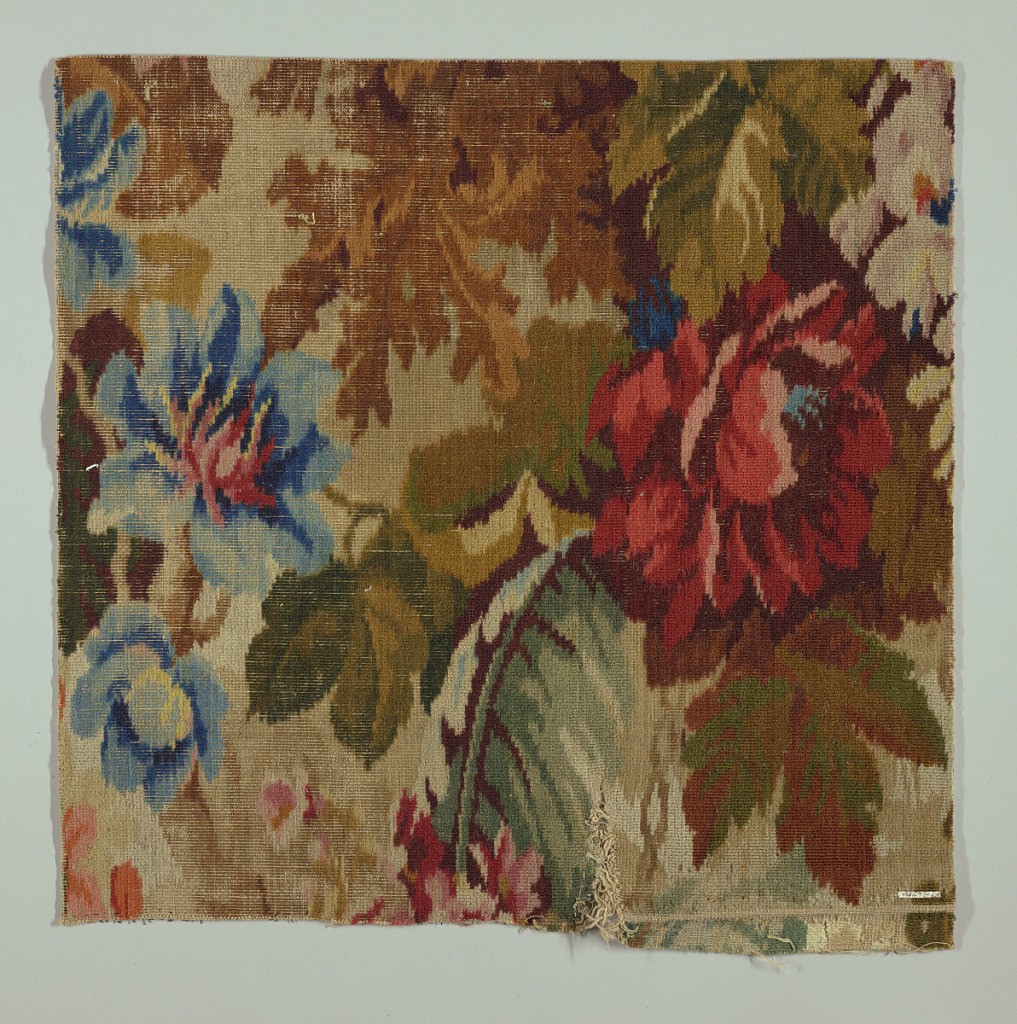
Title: Carpet fragment
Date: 1850–1900
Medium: worsted wool, jute Technique: machine-made uncut tapestry pile
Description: Dyed worsted wool woven under a surface weft. There is a bottom weft and two filler warps held together by jute "chains." Design consists of large-scale allover repeat with only small areas of the ground visible. Predominating are the large red and blue flowers with green leaves.